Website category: auto
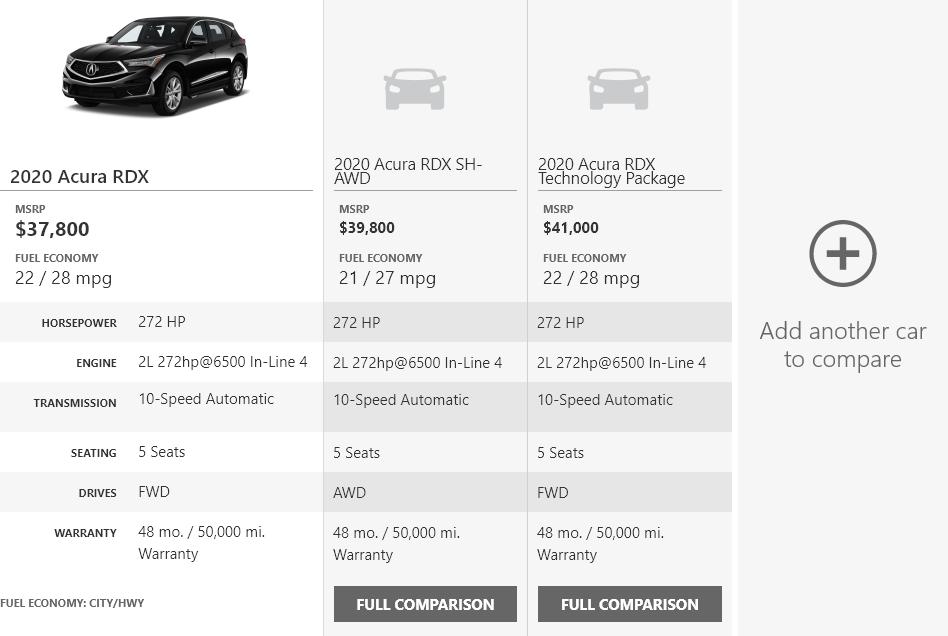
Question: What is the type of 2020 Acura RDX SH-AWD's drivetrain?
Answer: AWD

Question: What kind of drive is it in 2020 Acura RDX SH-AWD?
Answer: AWD

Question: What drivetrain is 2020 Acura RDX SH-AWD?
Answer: AWD

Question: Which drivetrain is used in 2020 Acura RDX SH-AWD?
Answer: AWD

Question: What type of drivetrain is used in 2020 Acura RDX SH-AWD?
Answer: AWD

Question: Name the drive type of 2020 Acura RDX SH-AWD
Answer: AWD

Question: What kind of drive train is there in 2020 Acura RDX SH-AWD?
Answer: AWD

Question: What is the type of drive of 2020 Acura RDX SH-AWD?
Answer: AWD

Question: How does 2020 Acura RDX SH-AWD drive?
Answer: AWD

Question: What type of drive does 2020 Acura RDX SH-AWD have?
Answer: AWD

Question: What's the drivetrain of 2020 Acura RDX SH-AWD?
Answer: AWD

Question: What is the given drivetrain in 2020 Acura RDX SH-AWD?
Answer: AWD

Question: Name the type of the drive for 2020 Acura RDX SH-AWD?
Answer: AWD

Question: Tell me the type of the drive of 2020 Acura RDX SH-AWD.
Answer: AWD

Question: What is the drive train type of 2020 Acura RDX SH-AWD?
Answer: AWD

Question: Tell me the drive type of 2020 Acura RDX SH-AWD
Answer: AWD

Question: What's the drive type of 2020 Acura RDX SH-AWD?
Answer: AWD

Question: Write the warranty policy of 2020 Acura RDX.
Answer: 48 mo. / 50,000 mi. Warranty

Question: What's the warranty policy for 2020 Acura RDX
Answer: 48 mo. / 50,000 mi. Warranty

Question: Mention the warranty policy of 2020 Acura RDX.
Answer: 48 mo. / 50,000 mi. Warranty

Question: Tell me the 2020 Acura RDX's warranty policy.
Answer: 48 mo. / 50,000 mi. Warranty